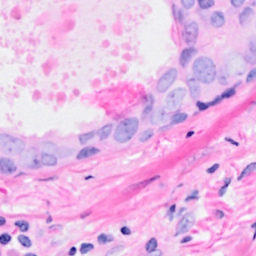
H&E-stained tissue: Breast